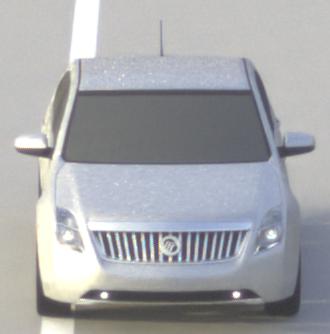
Make: Mercury
Model: Milan
Detailed model: -
Model produced from: 2009
Model produced until: 2010
Doors: 4
Color: white
Road condition: dry road
Daytime: morning or afternoon
Contrast: medium contrast